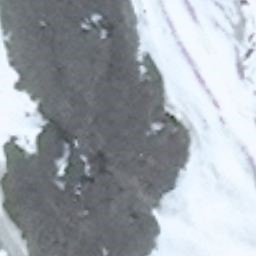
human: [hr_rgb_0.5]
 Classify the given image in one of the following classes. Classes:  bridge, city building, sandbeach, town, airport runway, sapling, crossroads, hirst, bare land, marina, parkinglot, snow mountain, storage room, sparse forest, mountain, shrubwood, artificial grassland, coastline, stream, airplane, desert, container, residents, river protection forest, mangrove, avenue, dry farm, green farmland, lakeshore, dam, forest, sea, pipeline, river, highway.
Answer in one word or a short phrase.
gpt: snow mountain